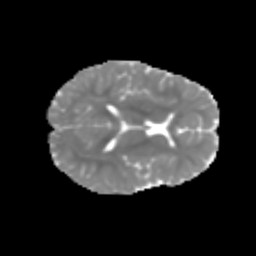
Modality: MD
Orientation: axial
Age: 6
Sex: female
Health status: healthy